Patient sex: M
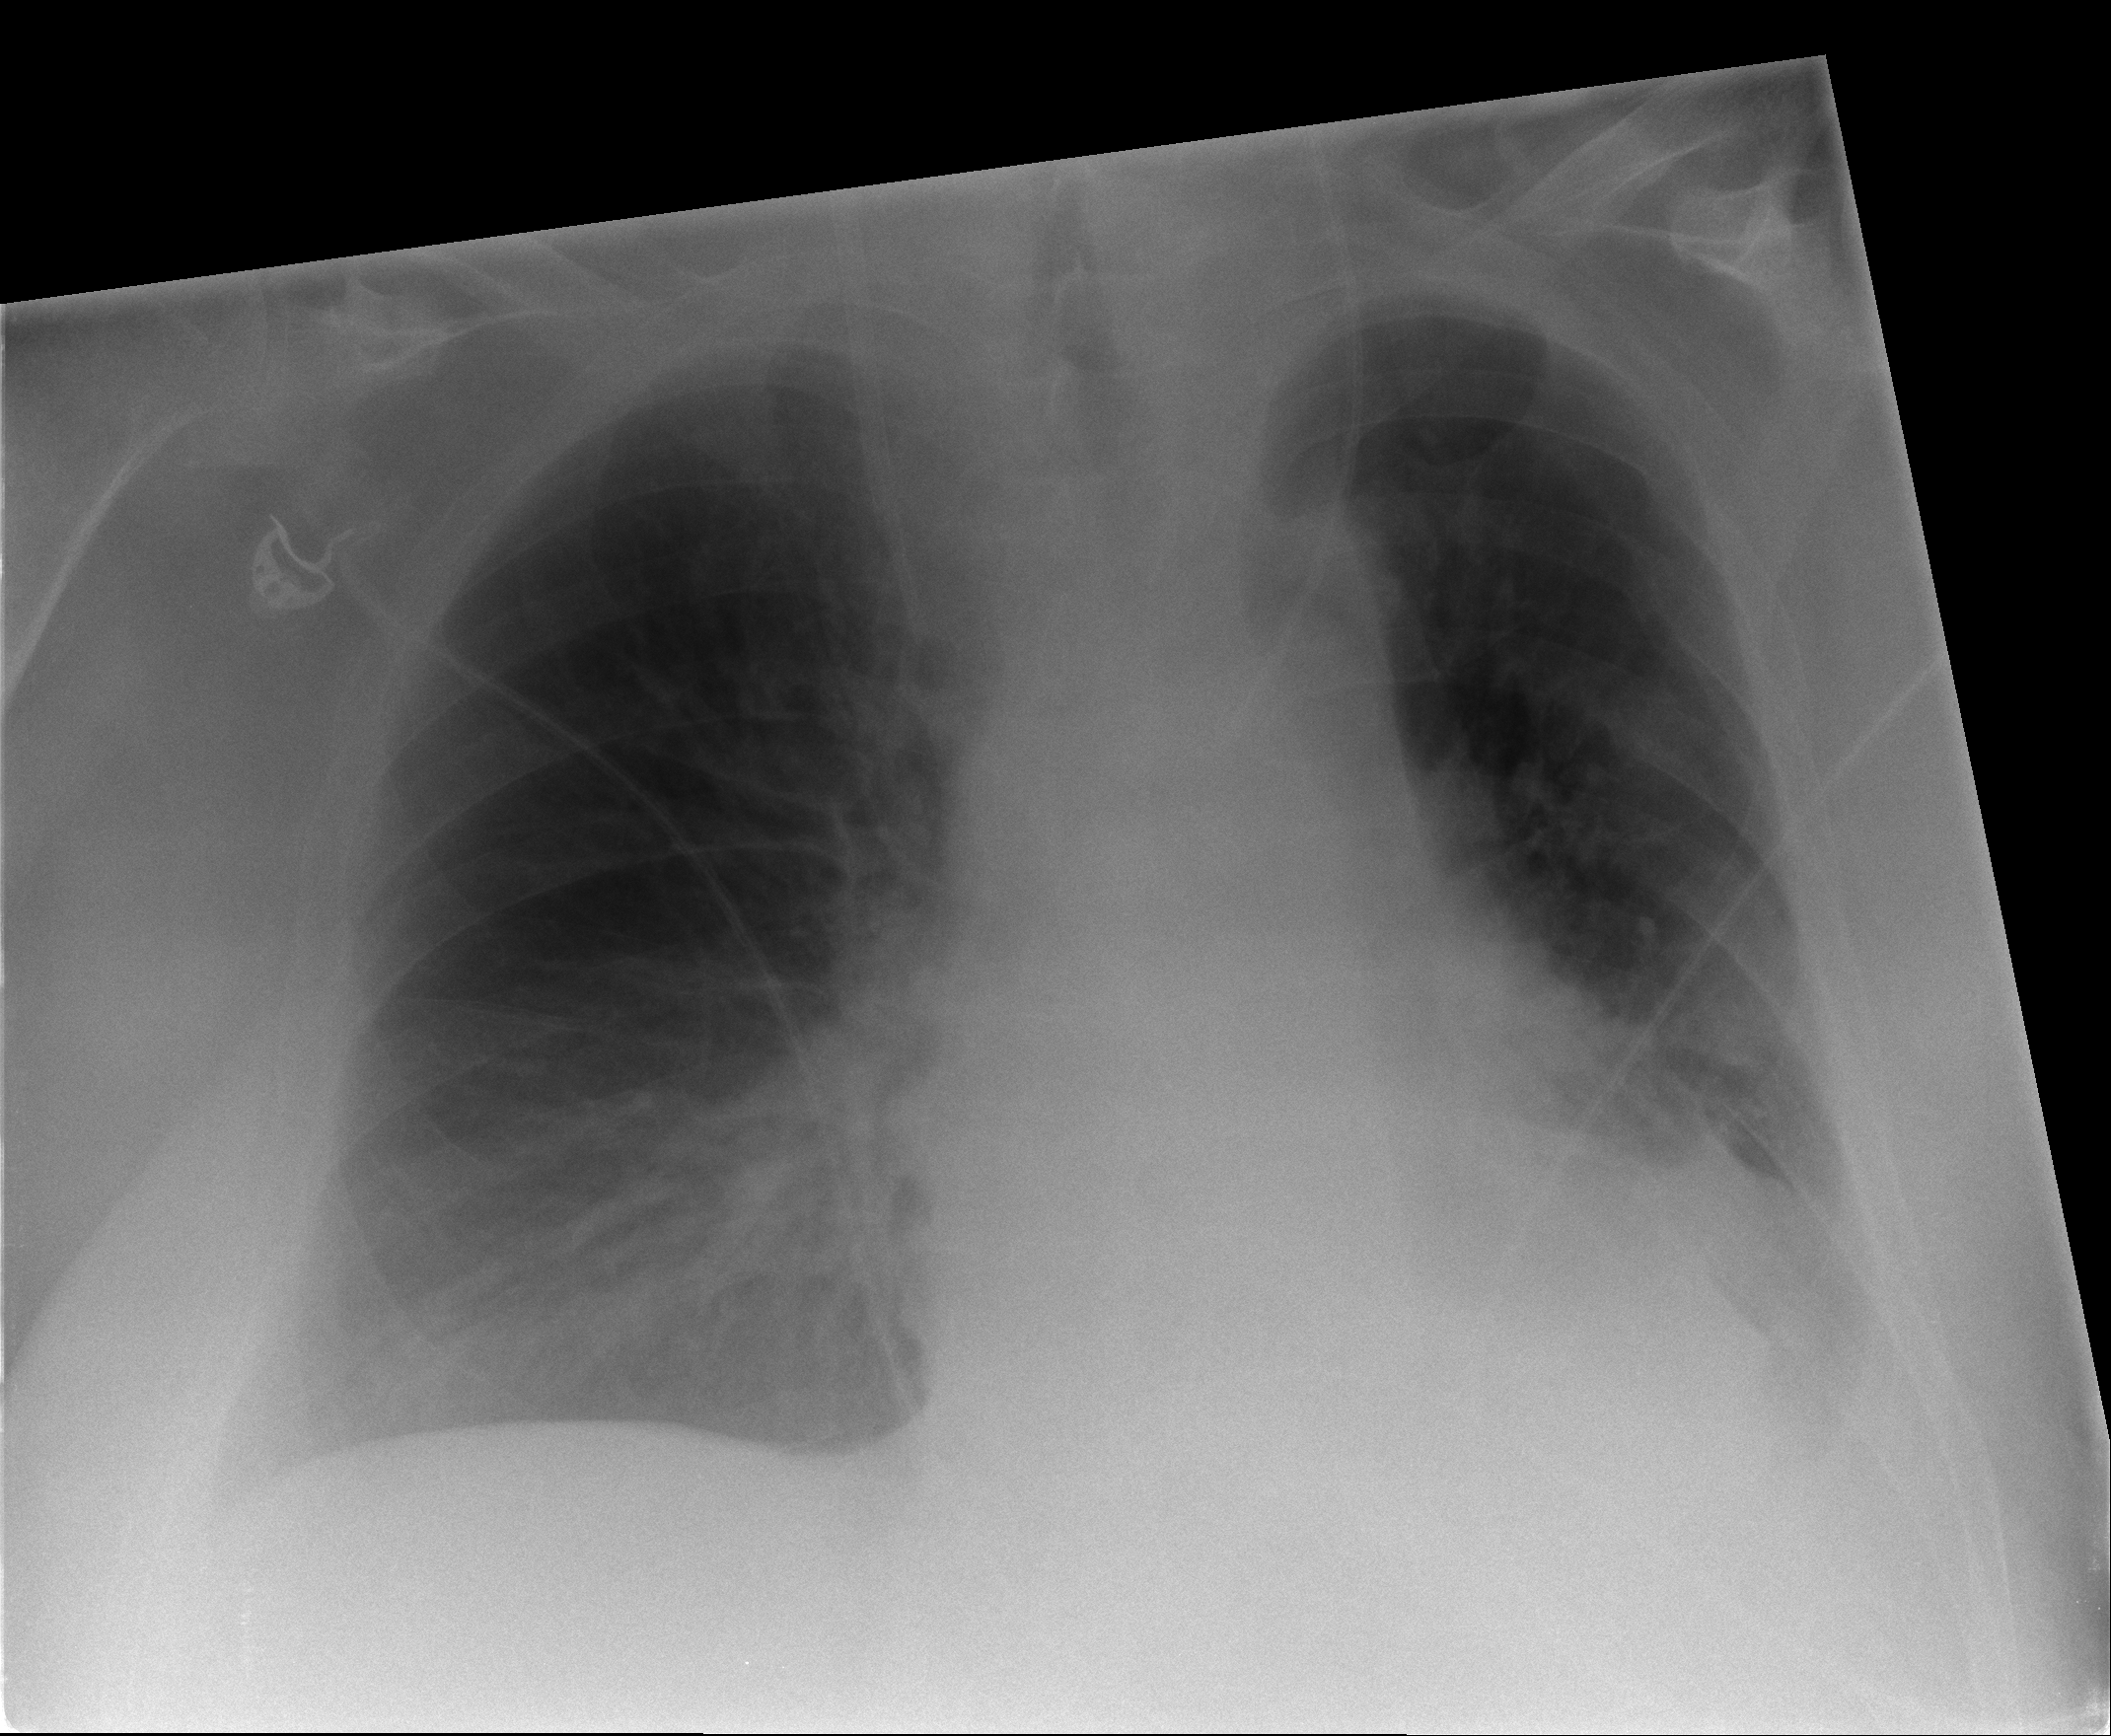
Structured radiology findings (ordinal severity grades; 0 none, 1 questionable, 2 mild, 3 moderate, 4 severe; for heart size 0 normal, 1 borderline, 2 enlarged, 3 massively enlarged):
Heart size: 1
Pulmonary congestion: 2
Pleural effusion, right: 0
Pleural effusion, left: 2
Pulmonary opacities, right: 2
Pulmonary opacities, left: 2
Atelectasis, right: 2
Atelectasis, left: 2